Interaction volume radius: 10 \u00c5
Interaction volume height: 15 \u00c5
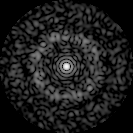
Disorder parameter: 0.8209